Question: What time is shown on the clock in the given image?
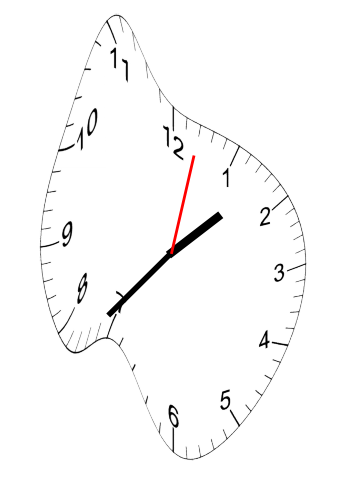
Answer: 01:37:02